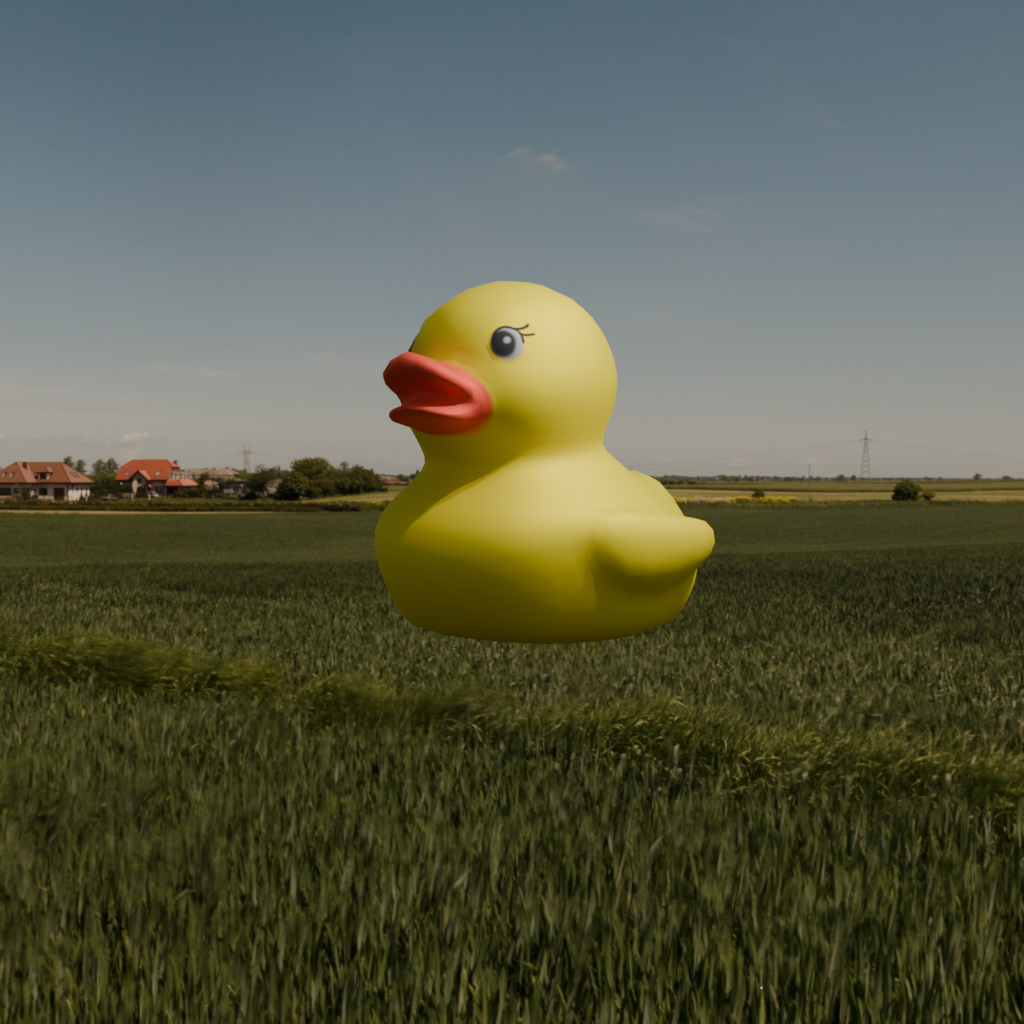
an image of a yellow rubber duck seen from <front_left> in a lush green field under a sunny sky with clouds.